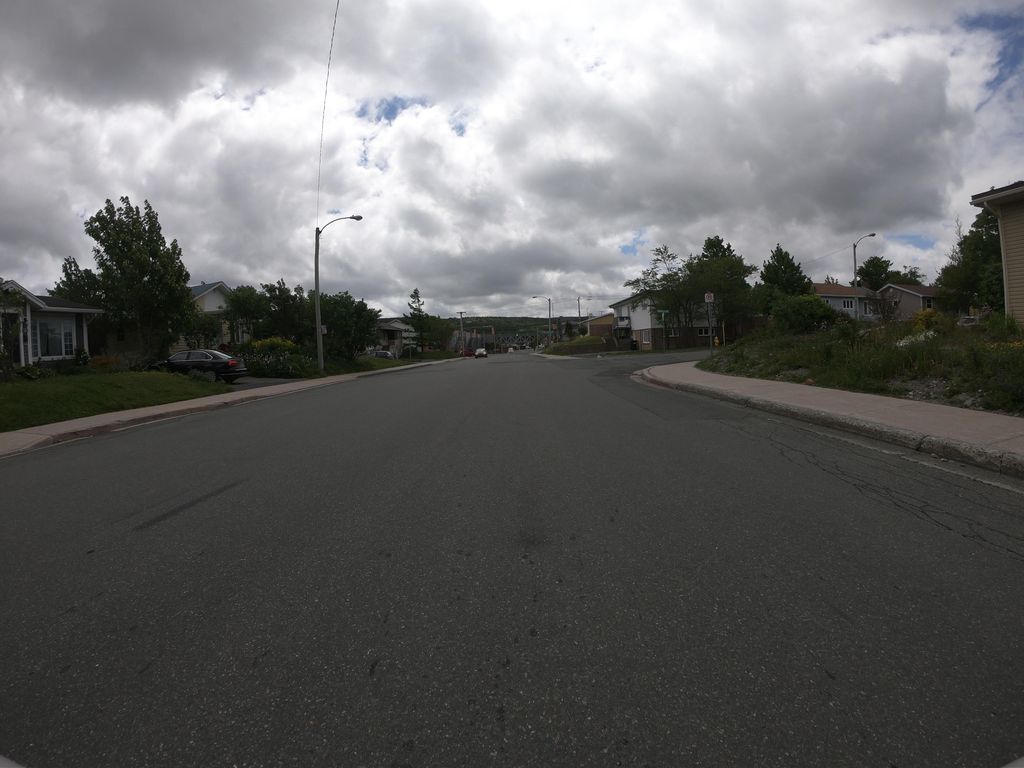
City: st_johns